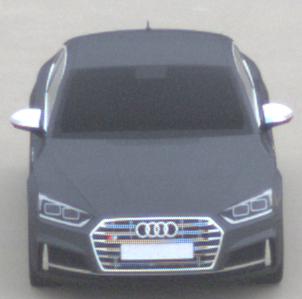
Make: Audi
Model: S5 Sportback
Detailed model: 8T Facelift
Model produced from: 2011
Model produced until: 2016
Doors: 5
Color: gray
Road condition: dry road
Daytime: morning or afternoon
Contrast: low contrast